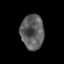
Tissue: prostate
Cell type: Myeloid cells
Senescence score: 0.2954
Nuclear area (px): 785
Mean DAPI intensity: 93.698